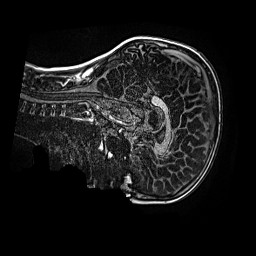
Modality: MP2RAGE
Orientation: sagittal
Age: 10
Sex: male
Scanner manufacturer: siemens
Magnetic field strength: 3 T
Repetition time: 4 s
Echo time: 0.00299 s